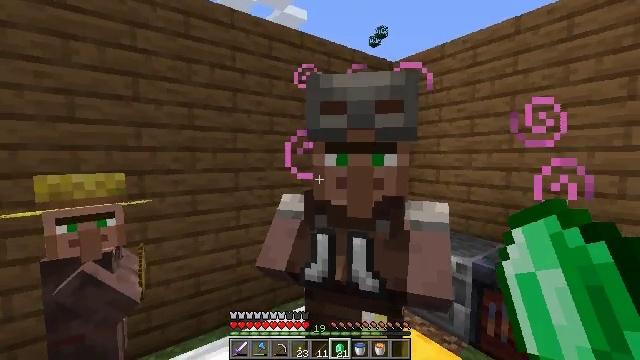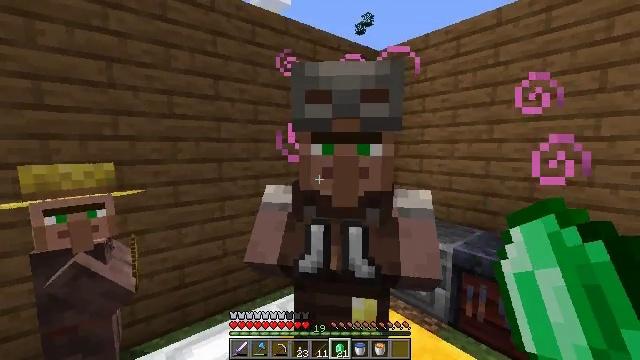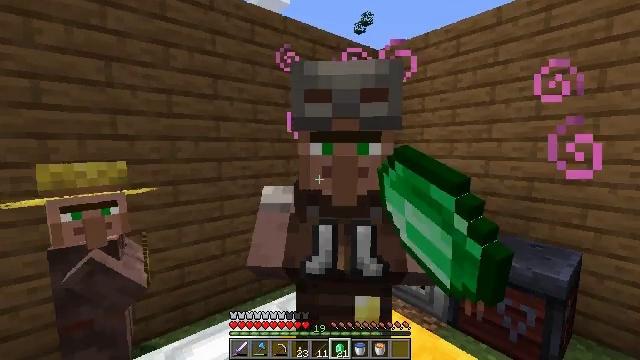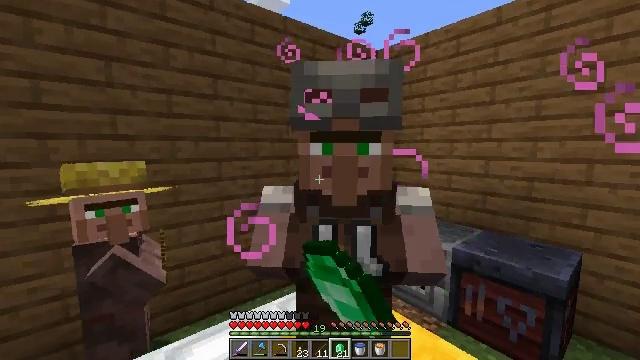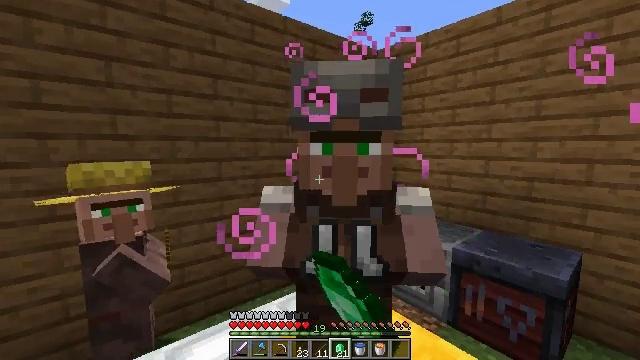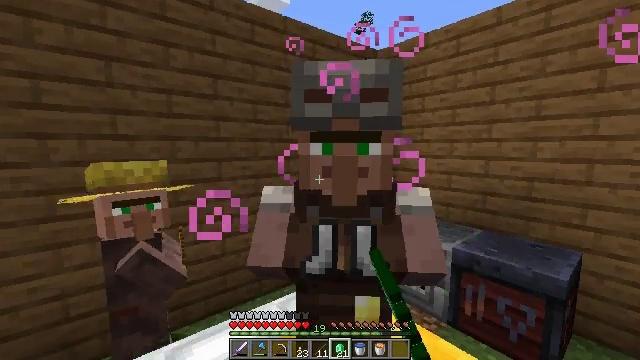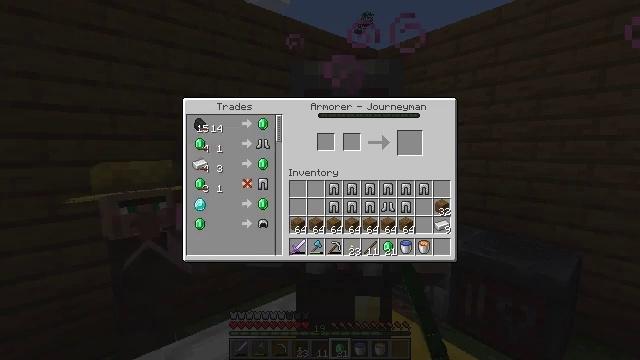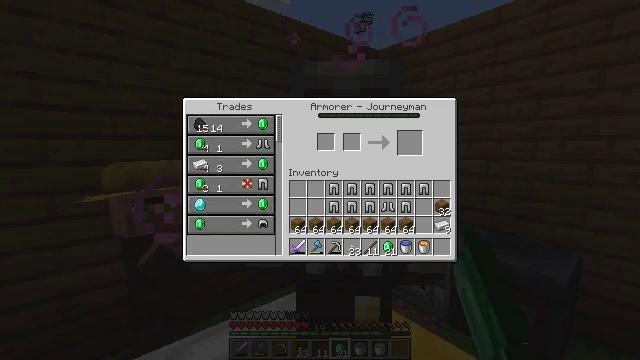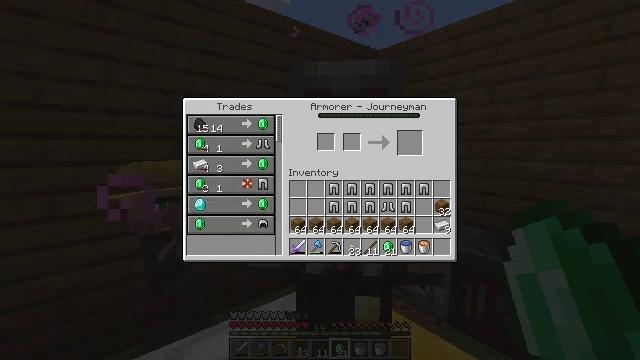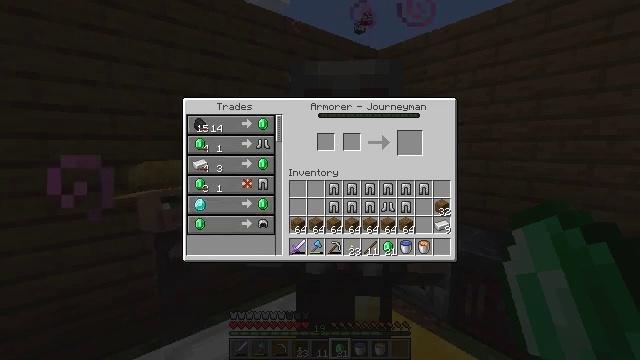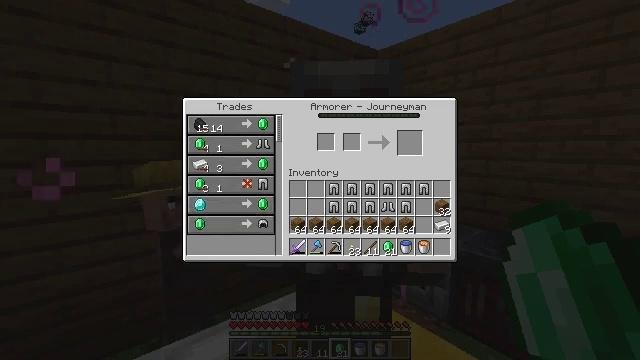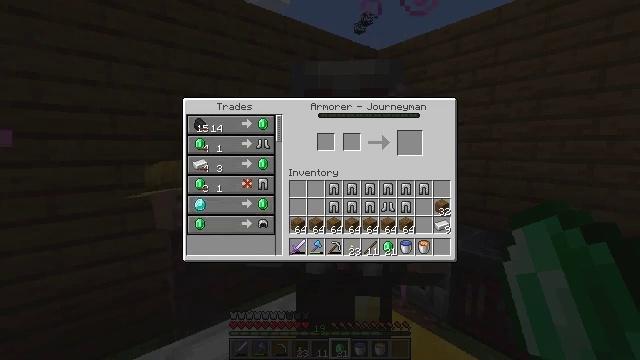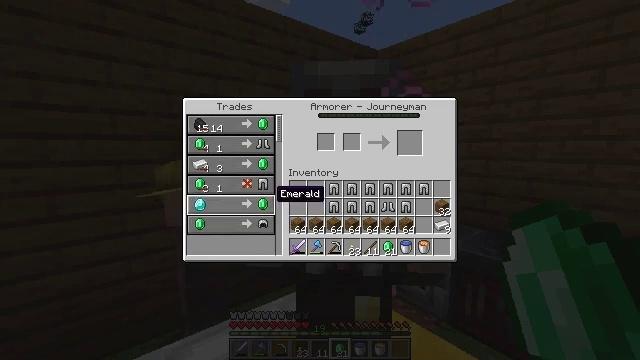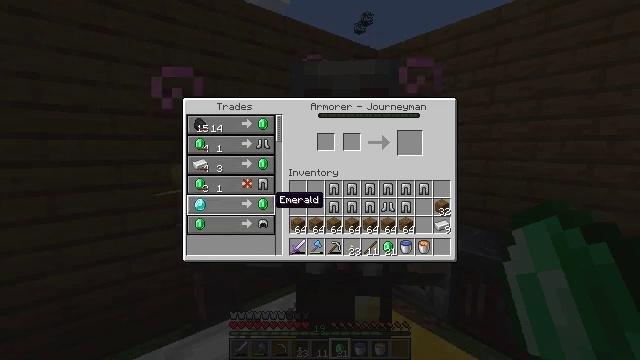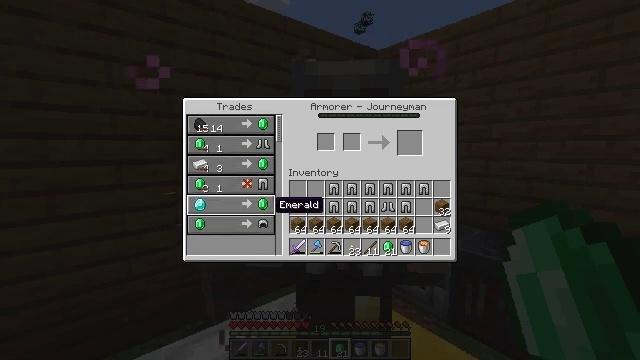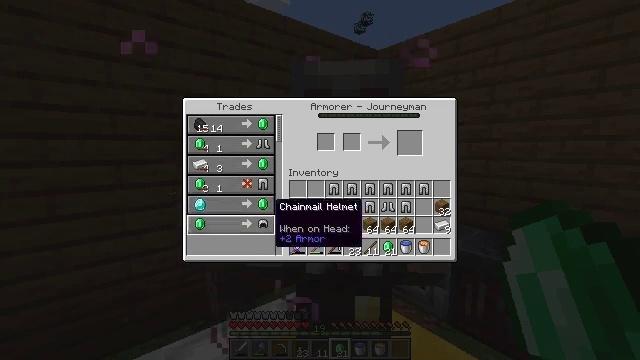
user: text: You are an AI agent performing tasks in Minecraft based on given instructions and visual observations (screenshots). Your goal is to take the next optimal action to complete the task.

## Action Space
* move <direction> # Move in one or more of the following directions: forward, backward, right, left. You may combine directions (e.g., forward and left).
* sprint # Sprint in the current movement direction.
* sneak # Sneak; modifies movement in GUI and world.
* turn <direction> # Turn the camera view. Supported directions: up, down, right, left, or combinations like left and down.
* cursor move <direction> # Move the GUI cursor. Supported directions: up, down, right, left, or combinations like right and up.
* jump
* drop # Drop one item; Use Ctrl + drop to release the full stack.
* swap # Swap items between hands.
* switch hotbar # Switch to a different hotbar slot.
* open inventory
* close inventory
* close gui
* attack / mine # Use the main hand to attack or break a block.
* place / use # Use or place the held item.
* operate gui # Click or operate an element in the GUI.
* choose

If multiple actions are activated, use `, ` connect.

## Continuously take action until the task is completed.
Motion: motion action
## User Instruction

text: Open the crafting table and craft a chainmail helmet.
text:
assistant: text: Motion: turn right and down, use / place
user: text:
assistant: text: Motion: use / place
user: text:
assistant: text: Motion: use / place
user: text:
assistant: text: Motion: no_op
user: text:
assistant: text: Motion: no_op
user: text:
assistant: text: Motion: open gui
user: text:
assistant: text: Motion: no_op
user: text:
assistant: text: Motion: no_op
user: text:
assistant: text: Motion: cursor move left
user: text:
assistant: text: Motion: cursor move left and down
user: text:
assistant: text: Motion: cursor move left and down
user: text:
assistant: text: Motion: cursor move left and down
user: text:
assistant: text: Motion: no_op
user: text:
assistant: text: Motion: no_op
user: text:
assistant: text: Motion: no_op
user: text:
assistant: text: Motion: no_op
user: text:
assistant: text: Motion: no_op
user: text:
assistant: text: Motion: cursor move left
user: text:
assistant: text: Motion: no_op
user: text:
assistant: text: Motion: no_op
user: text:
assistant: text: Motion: no_op
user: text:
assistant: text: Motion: no_op
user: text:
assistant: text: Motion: no_op
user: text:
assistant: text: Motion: no_op
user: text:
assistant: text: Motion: no_op
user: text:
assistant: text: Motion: no_op
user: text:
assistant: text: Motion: no_op
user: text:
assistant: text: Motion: cursor move right
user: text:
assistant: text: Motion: no_op
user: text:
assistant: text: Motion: no_op